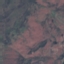
Land use / land cover class: HerbaceousVegetation